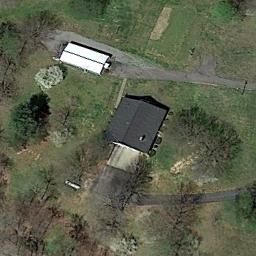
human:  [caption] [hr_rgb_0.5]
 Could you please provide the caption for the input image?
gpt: There are many trees beside the sparse residential .

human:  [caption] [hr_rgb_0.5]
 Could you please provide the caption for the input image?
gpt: The sparse residential is on the grass next to some trees and a road .

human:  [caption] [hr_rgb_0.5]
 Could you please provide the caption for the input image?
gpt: A path leads to this house with black roof .

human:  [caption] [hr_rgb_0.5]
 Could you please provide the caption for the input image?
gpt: In a sparse residential area there is a gray house and several withered trees .

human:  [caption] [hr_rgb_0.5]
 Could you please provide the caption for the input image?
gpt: A sparse residential area with a black building and a white building on the green meadow .